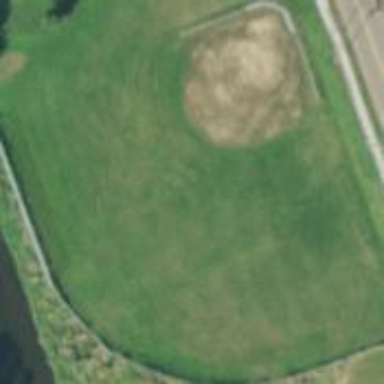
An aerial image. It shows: Baseball pitch for leisure land.